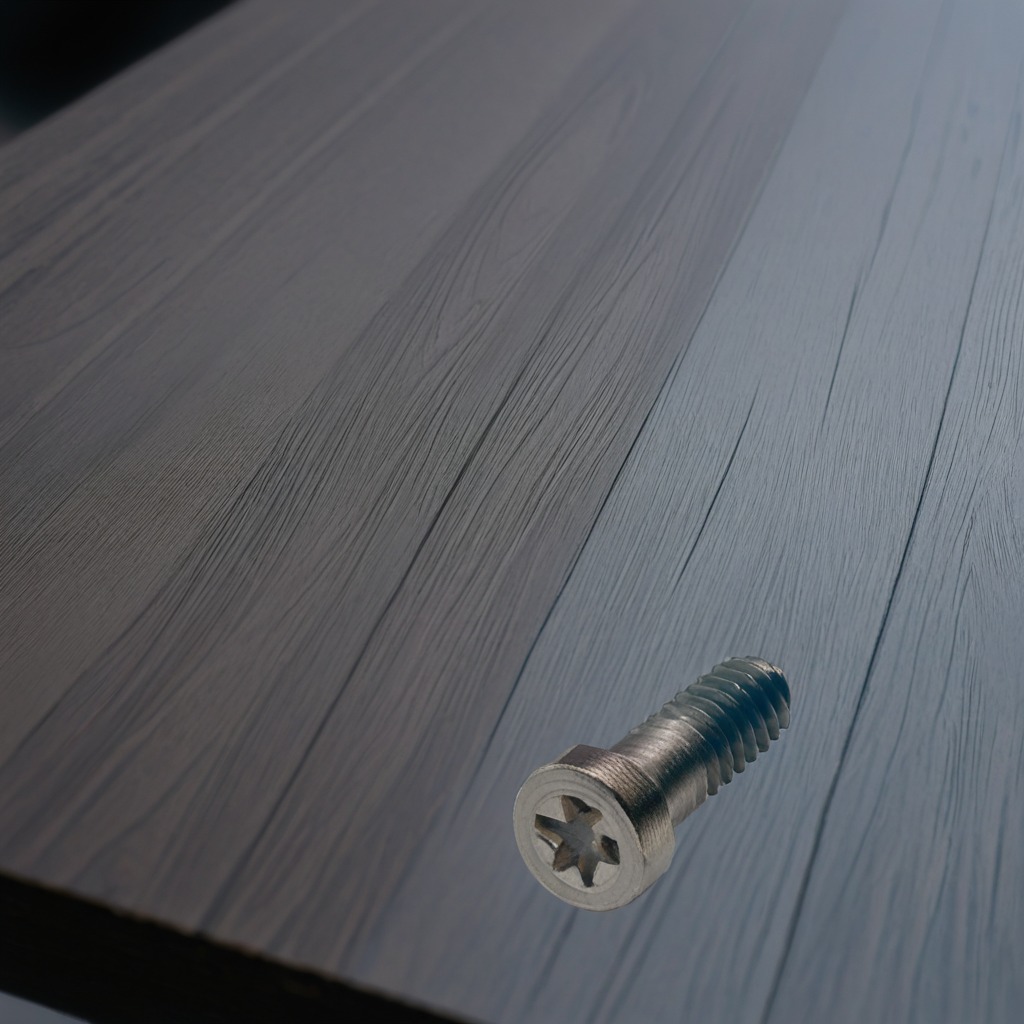
A metal screw lies on a table.